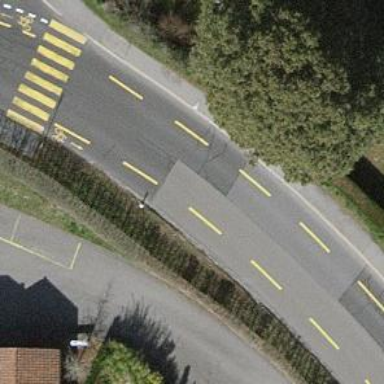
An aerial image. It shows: Tertiary road with asphalt surface and designated lane for cycling on both sides.